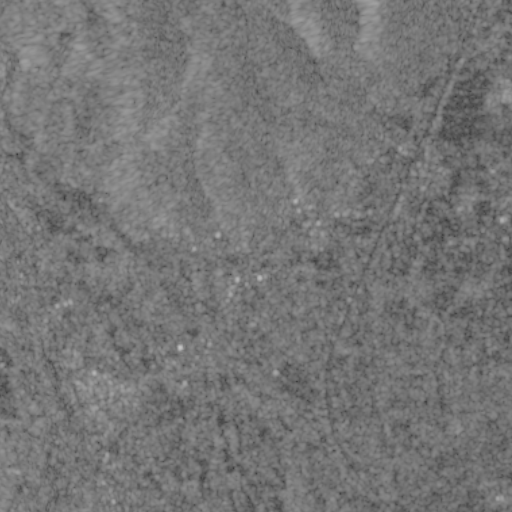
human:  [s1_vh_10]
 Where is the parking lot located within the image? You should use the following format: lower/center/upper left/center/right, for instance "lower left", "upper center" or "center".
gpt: The parking lot is located in the lower left of the image.
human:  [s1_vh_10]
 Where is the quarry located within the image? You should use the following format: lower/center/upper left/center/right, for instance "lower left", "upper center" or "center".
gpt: The quarry is located in the upper right of the image.
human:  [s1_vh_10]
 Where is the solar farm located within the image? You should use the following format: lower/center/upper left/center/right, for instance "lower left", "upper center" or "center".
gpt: The solar farm is located in the lower center of the image.
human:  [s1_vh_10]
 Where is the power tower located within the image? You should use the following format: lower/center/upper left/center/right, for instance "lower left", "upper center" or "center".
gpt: There is no power tower in the image.

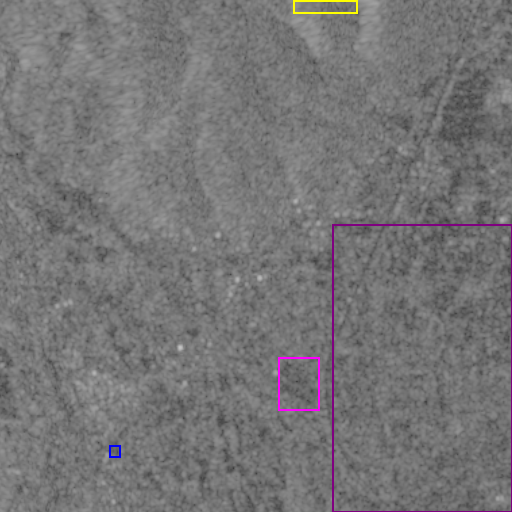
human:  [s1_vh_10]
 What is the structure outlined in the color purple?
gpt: The structure outlined in purple is a crop field.
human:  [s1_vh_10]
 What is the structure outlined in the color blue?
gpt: The structure outlined in blue is a park.
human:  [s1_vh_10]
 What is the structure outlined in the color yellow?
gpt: The structure outlined in yellow is a quarry.
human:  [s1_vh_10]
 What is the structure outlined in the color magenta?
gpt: The structure outlined in magenta is a solar farm.
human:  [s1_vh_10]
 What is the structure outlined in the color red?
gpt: There is no red outline.